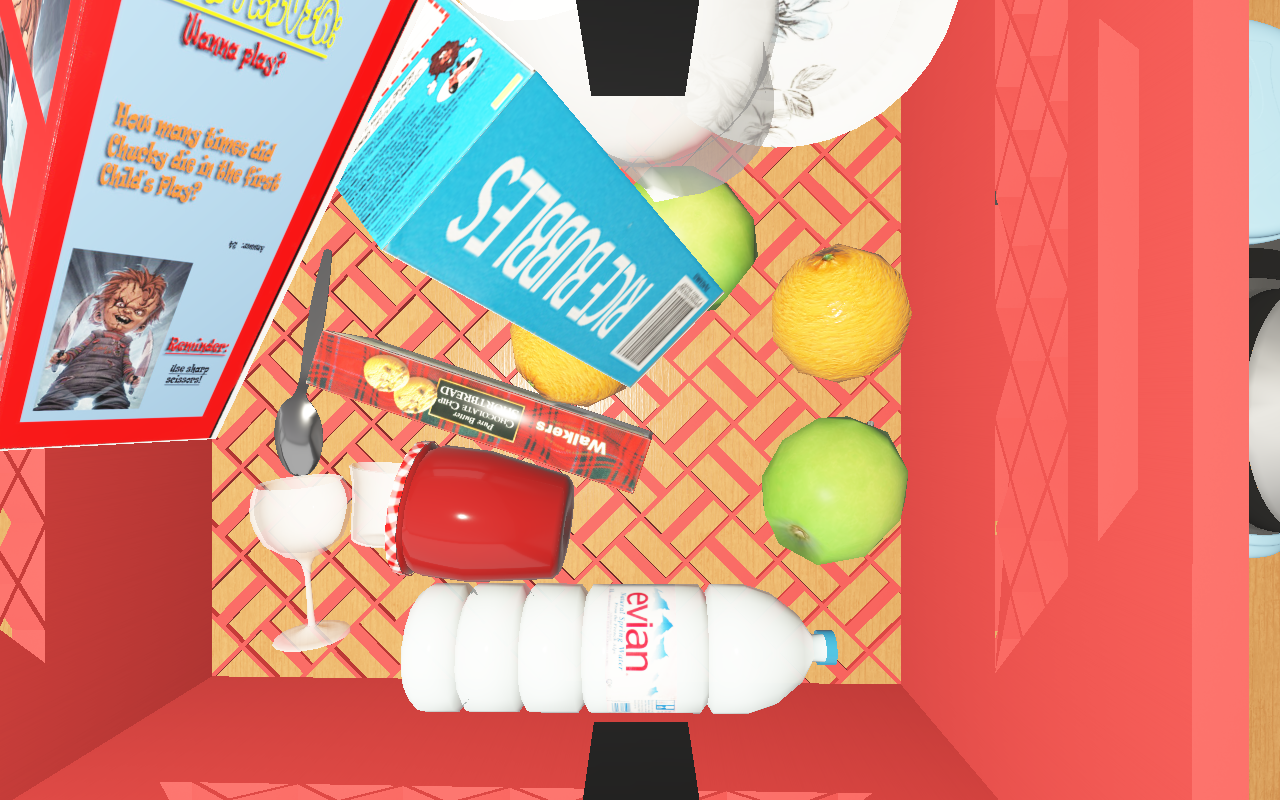
Objects in the scene:
carafe
water bottle
apple
apple
orange
orange
spoon
plate
glass
wineglass
jam jar
cereal box
biscuit box